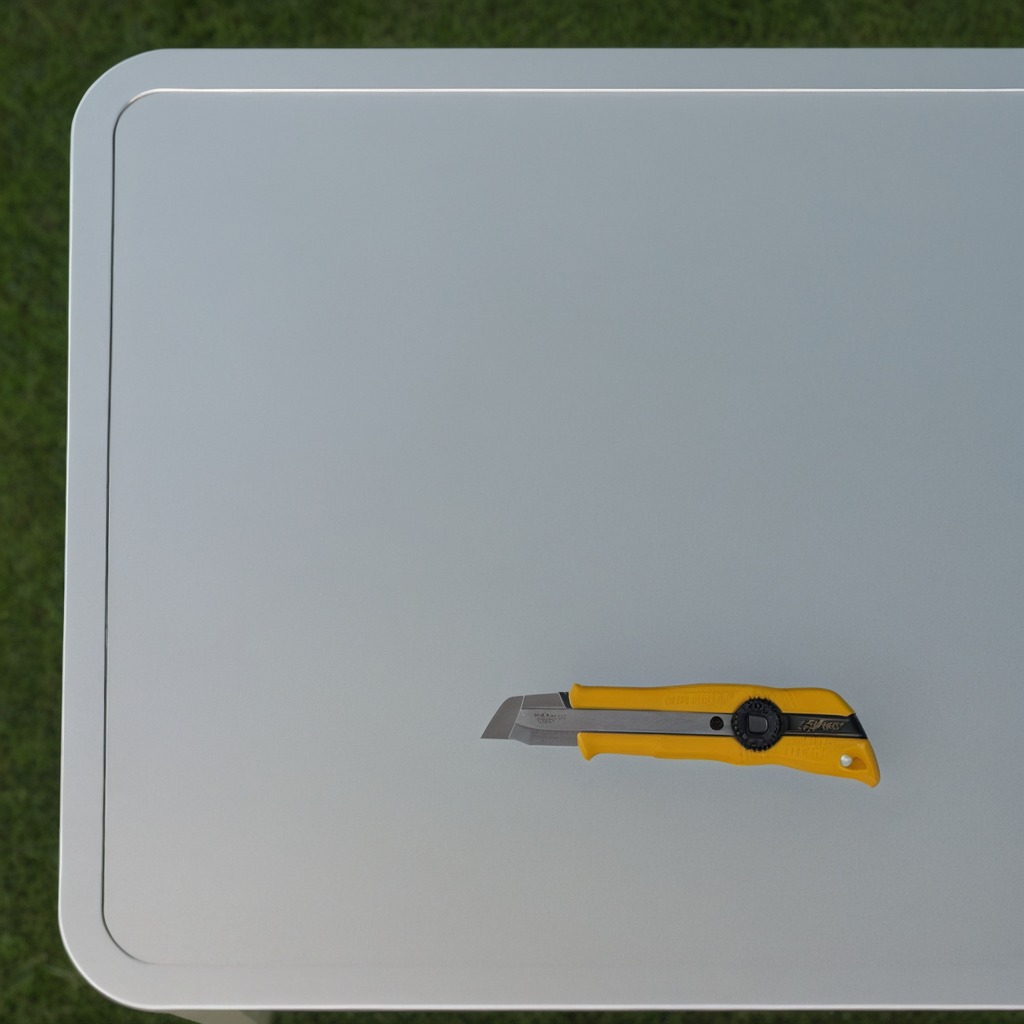
A utility knife lying on a clean utility table in a temporary outdoor tool station afternoon light present textured surface